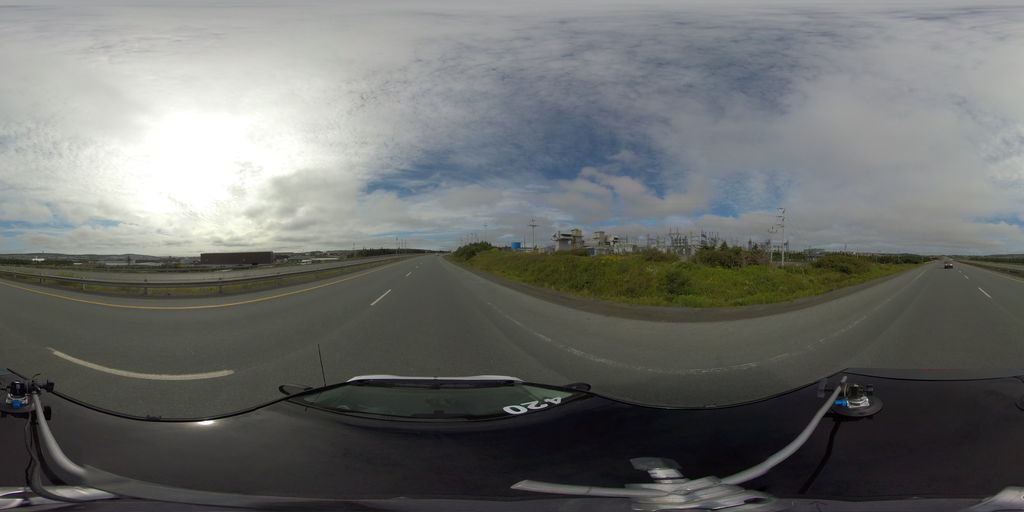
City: st_johns